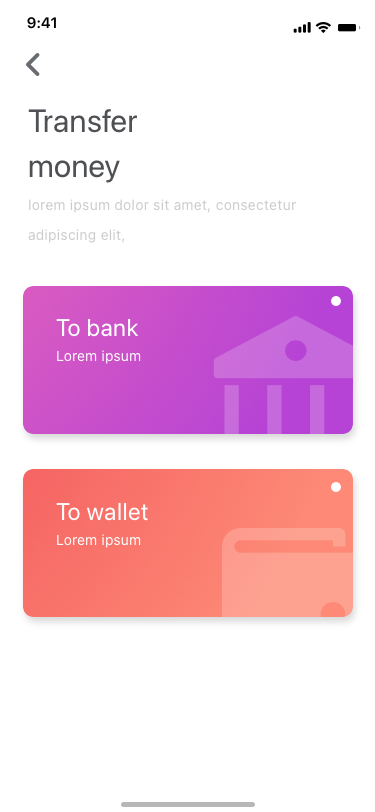
Text in this UI design:
To wallet
Lorem ipsum
Lorem ipsum
To bank
Transfer
money
lorem ipsum dolor sit amet, consectetur adipiscing elit,